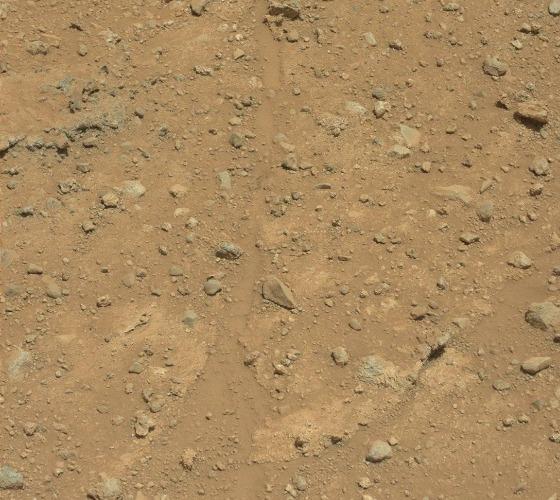
Terrain classes present: Gravel / Sand / Soil, Rock, Shadow